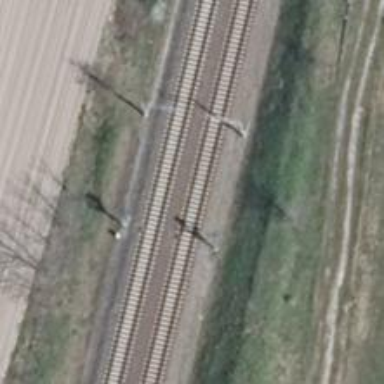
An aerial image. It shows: Light railway signal with light crossing form.